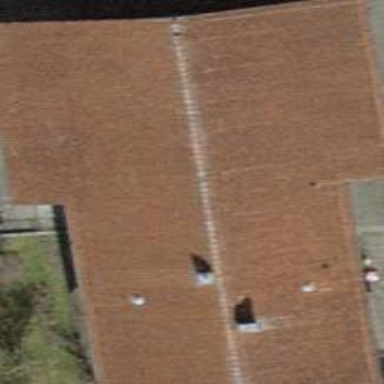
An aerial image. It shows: Building with tiled roof.